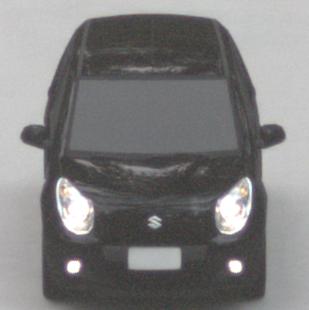
Make: Suzuki
Model: Alto 1.0
Detailed model: Alto (V)
Model produced from: 2011/02
Model produced until: 2011/03
Doors: 5
Color: black
Road condition: dry road
Daytime: sunrise or sunset
Contrast: medium contrast